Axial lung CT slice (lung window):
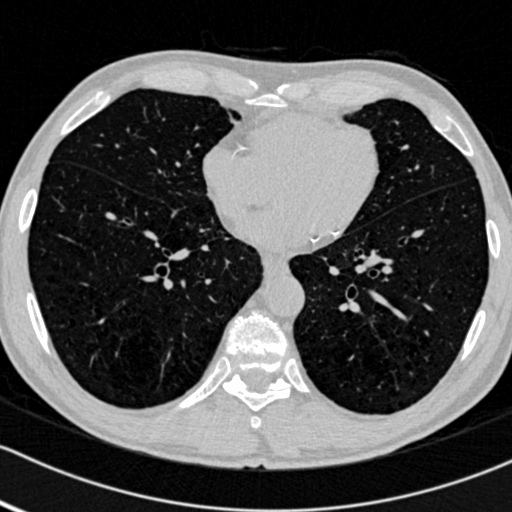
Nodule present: no